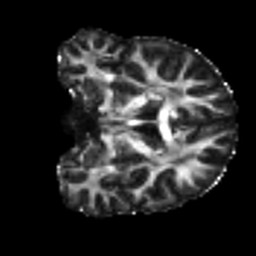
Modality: FA
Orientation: coronal
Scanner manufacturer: siemens
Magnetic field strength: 3 T
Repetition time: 4 s
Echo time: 0.0594 s